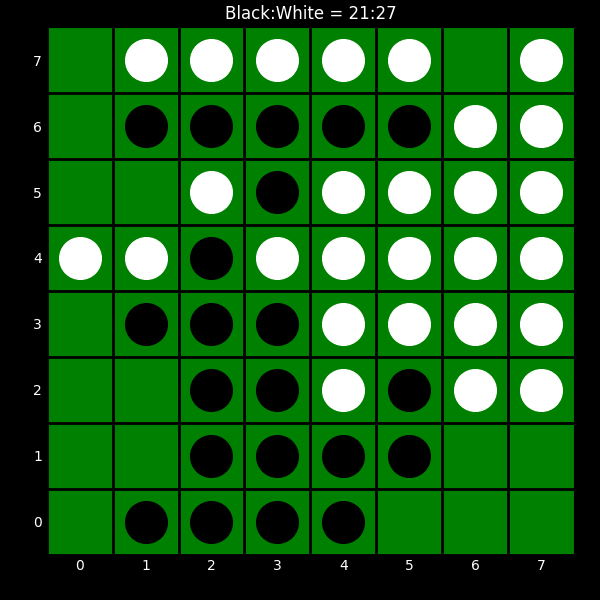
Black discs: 21
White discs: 27